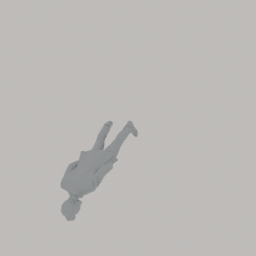
Label: people